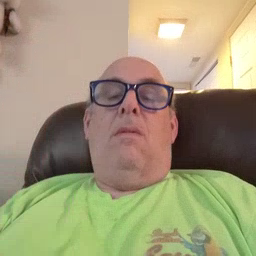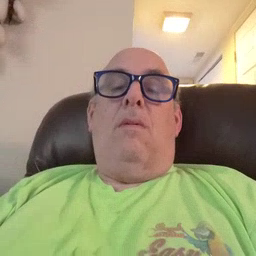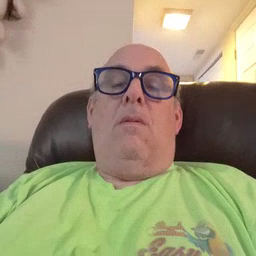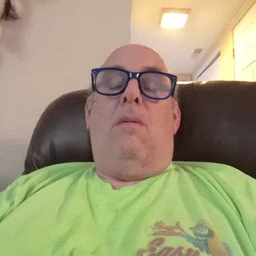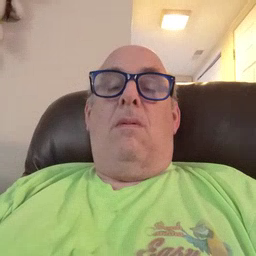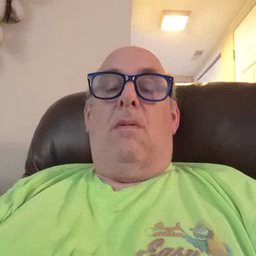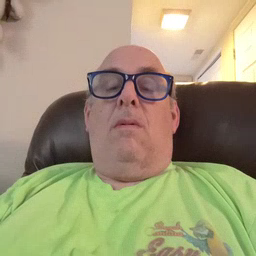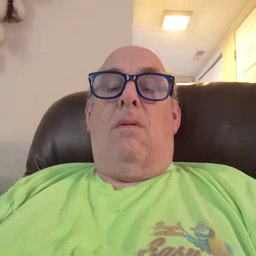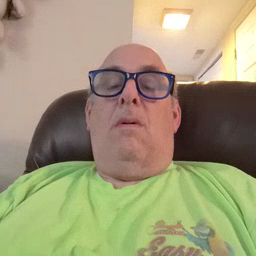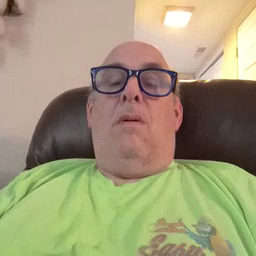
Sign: will